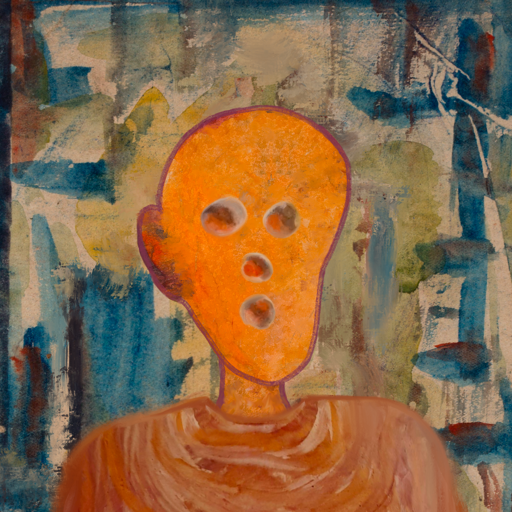
Background: Orphan, Head And Neck Front: Hypocrite, Face Front: Rupkatha, Bust: Pious_Lady, Hair Front: Blank, Head Accessory: Blank, Second Necklace: Blank, Necklace: Blank, Baby: Blank